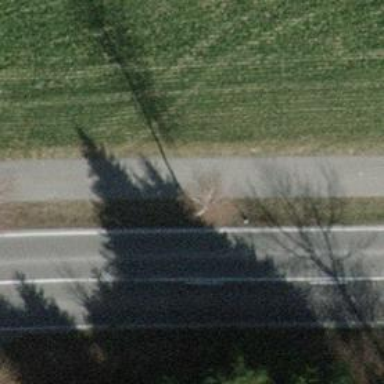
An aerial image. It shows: Tree-lined avenue.